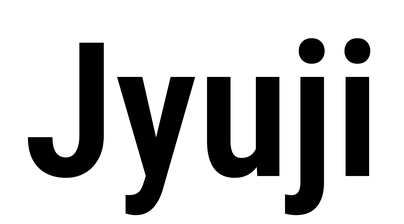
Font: Roboto_Condensed_SemiBold